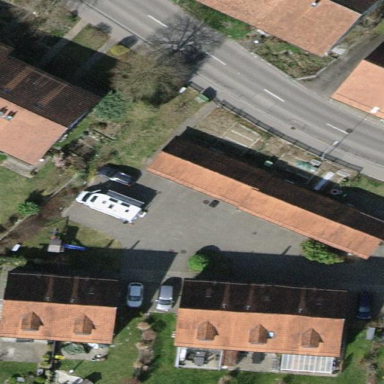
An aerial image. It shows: Group of garages.